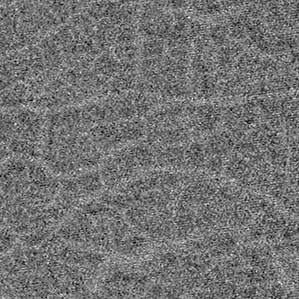
Label: frost